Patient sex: M
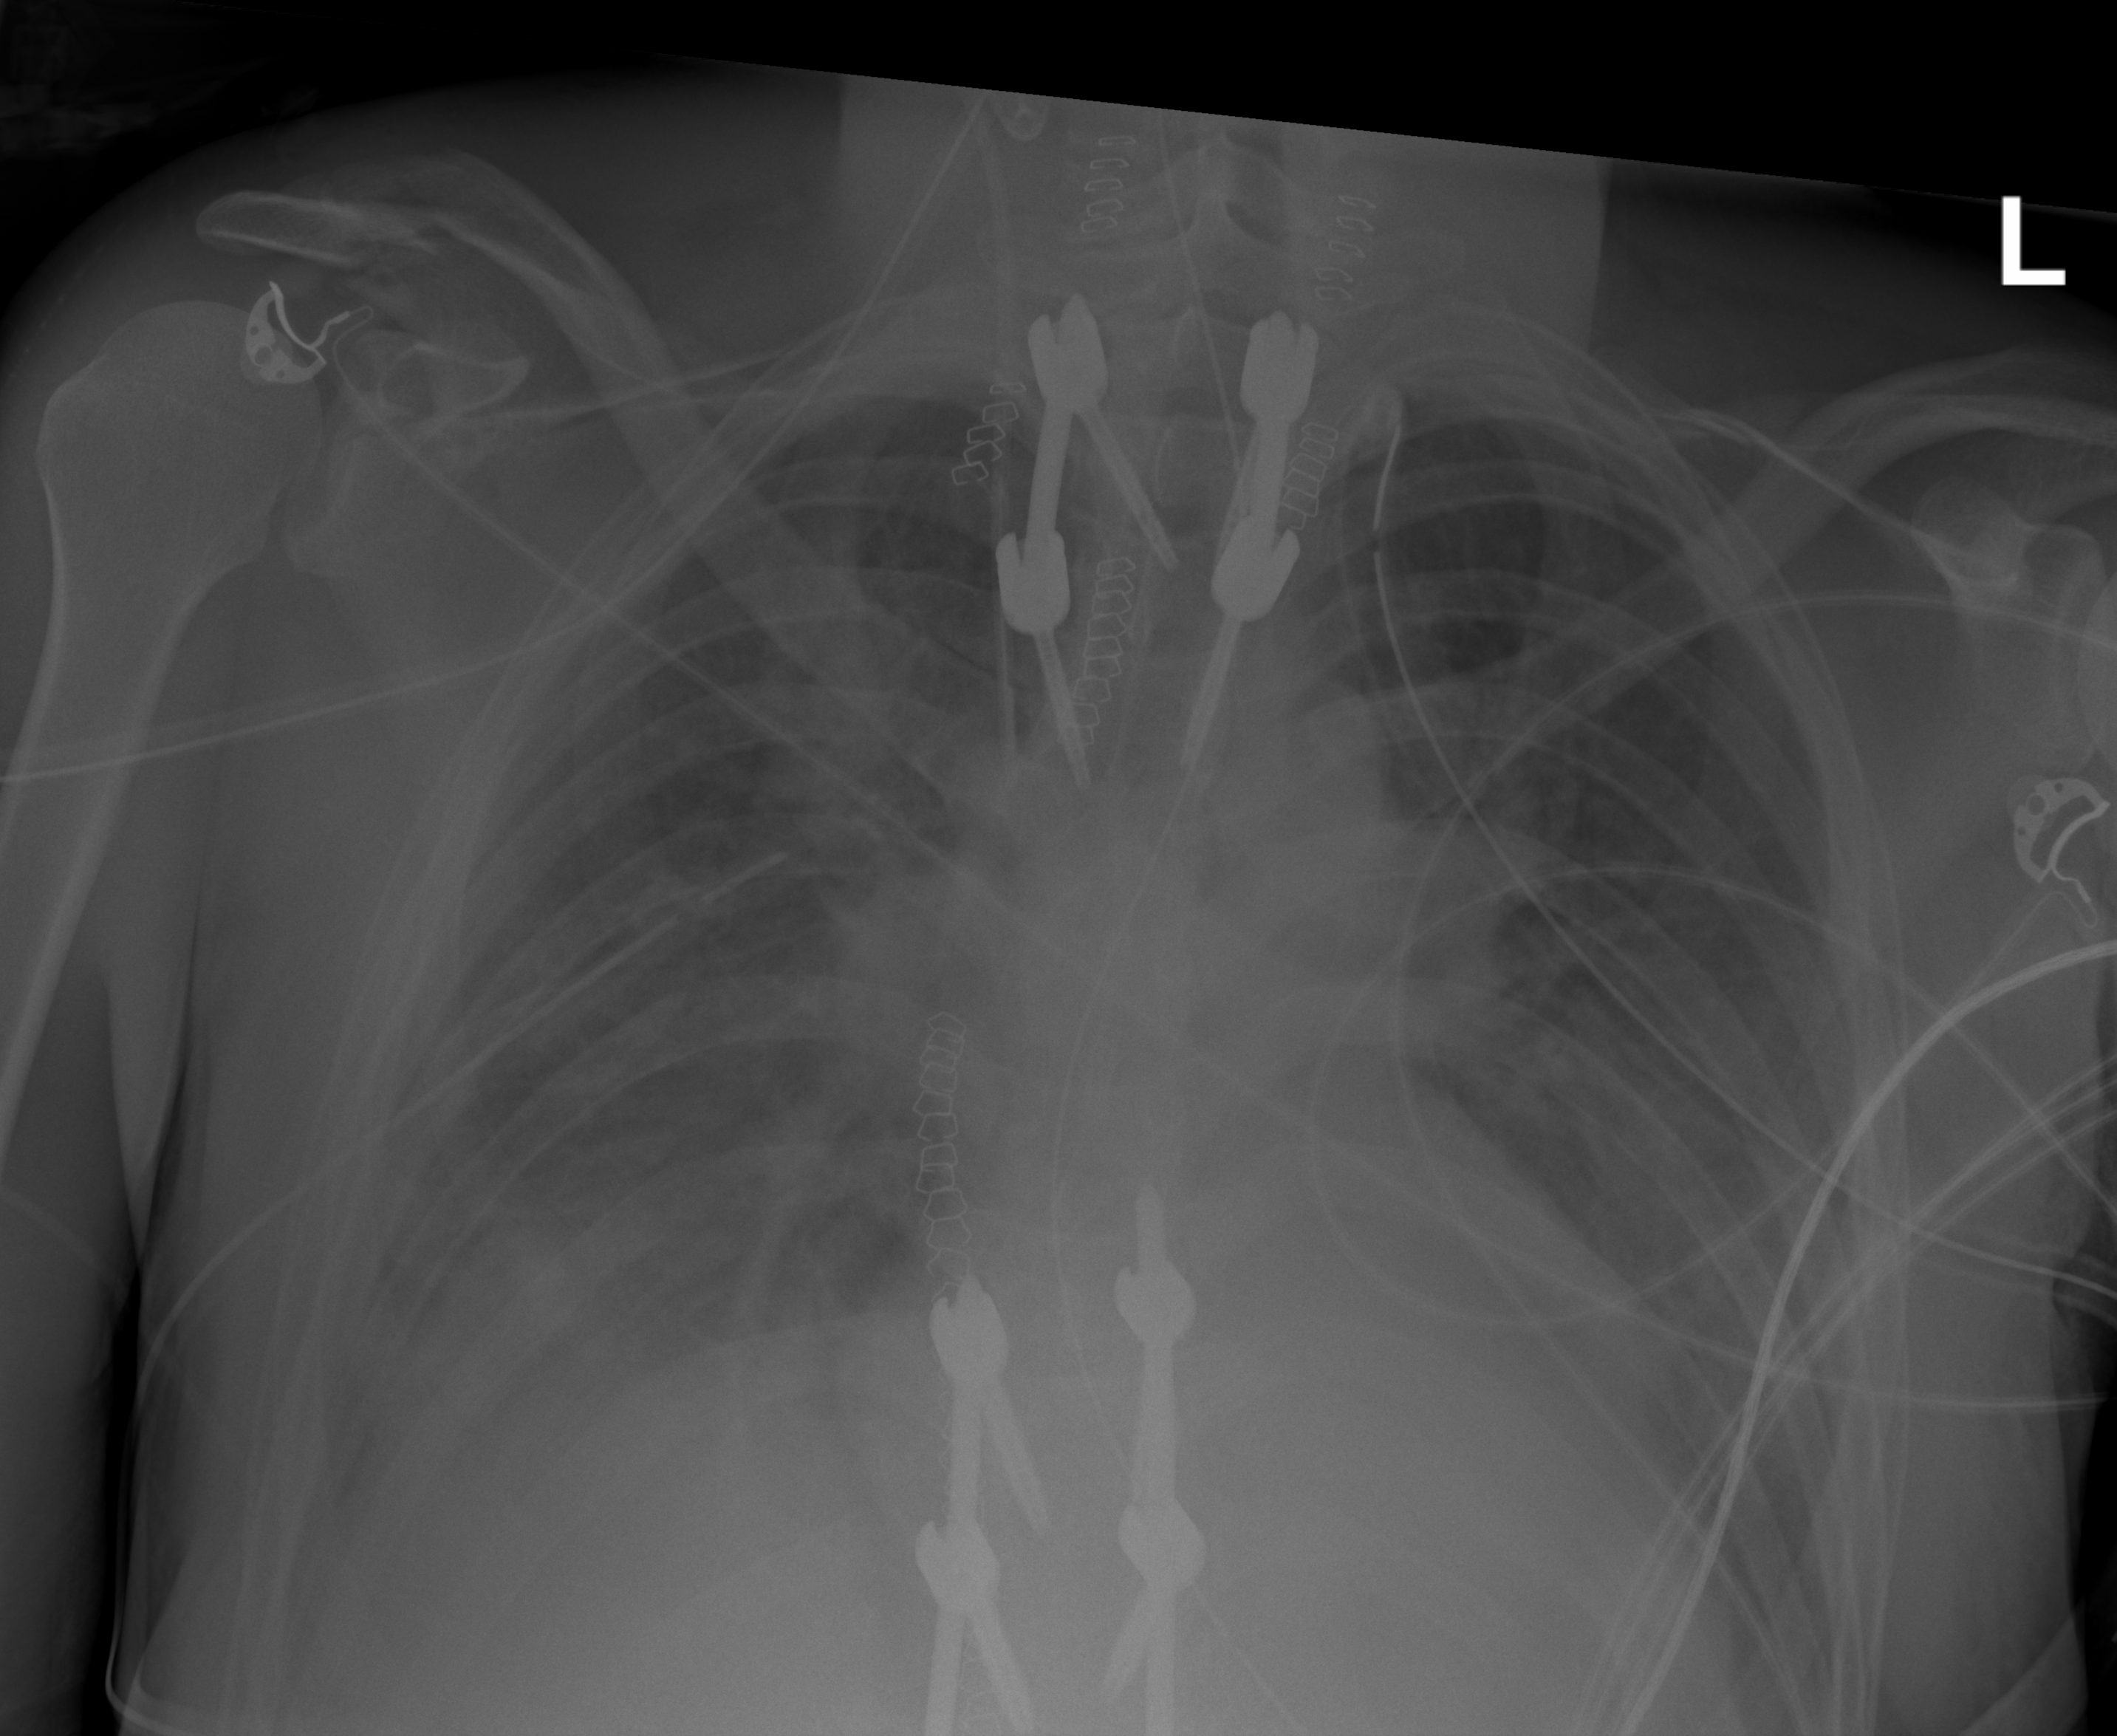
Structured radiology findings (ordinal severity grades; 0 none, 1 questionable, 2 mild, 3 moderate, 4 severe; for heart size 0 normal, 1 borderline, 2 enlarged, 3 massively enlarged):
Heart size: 0
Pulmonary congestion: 0
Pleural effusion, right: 1
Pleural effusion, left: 1
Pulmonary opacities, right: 3
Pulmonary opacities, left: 2
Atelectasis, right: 3
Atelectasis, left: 2